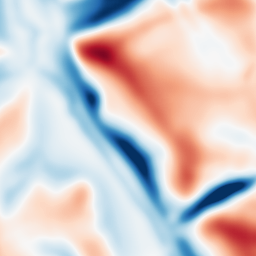
Category: multiscale
Decomposition family: dog
Decomposition parameters: sigma_low: 5
sigma_high: 20
Upsampling method: sinc_hamming
Upsampling parameters: scale: 2
kernel_size: 8
Upsampling scale: 2